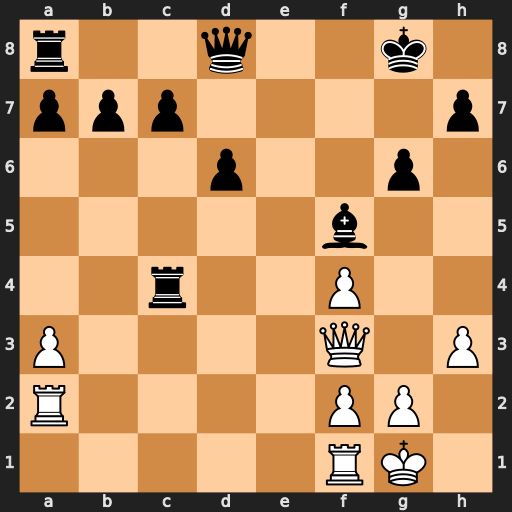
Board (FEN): r2q2k1/ppp4p/3p2p1/5b2/2r2P2/P4Q1P/R4PP1/5RK1
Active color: w
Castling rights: -
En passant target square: -
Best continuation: Qd5+ Kg7 Qxc4